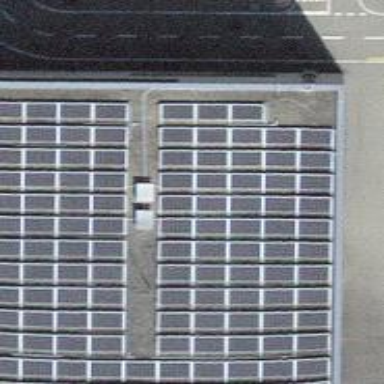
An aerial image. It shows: Solar power generator utilizing photovoltaic technology with solar photovoltaic panels.